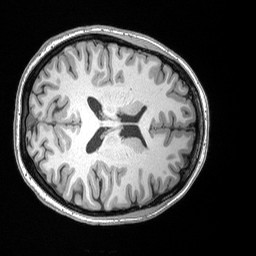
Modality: T1w
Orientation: axial
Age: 27
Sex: female
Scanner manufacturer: siemens
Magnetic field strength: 3 T
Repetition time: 2.53 s
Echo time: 0.00164 s